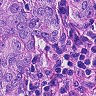
Metastatic tissue present: yes